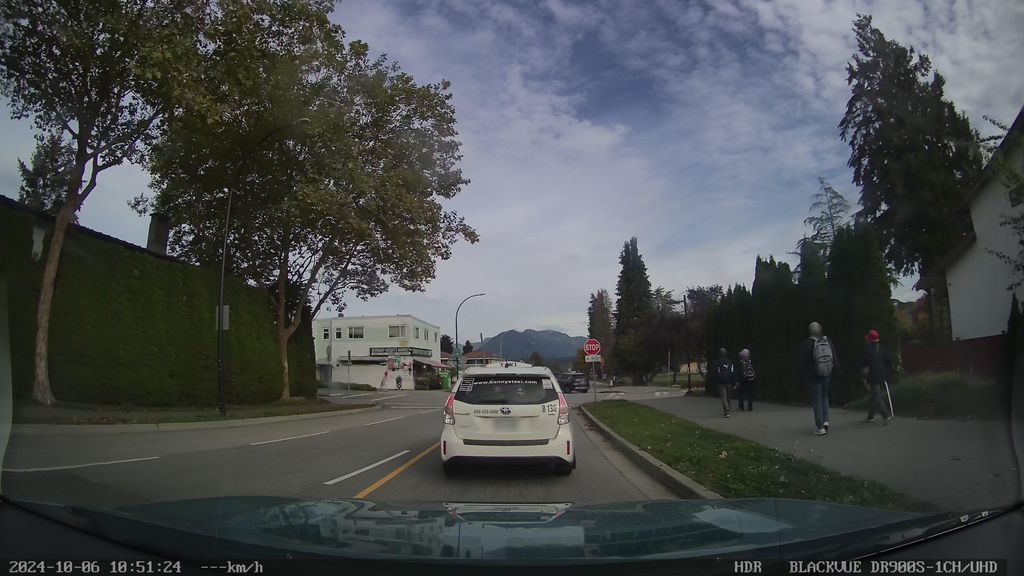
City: vancouver